Aerial crown-view tile of a tropical tree (Barro Colorado Island, Panama), acquired 20250818:
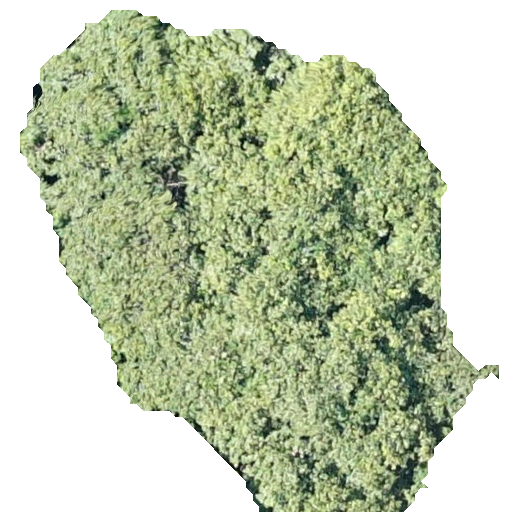
Species: Apeiba membranacea
GBIF accepted scientific name: Apeiba membranacea
Crown area: 225.827 m²